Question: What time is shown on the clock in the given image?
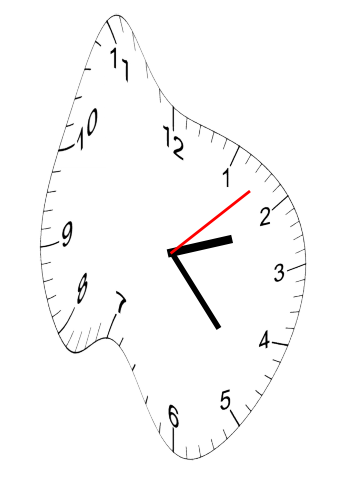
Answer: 02:23:08